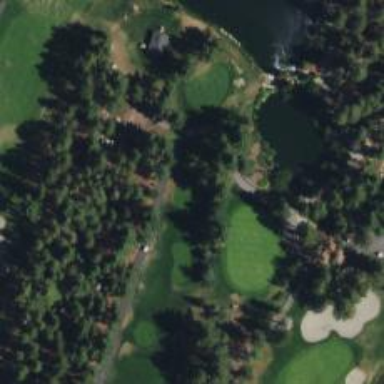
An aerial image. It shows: Grassy area designated as golf tee.